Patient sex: F
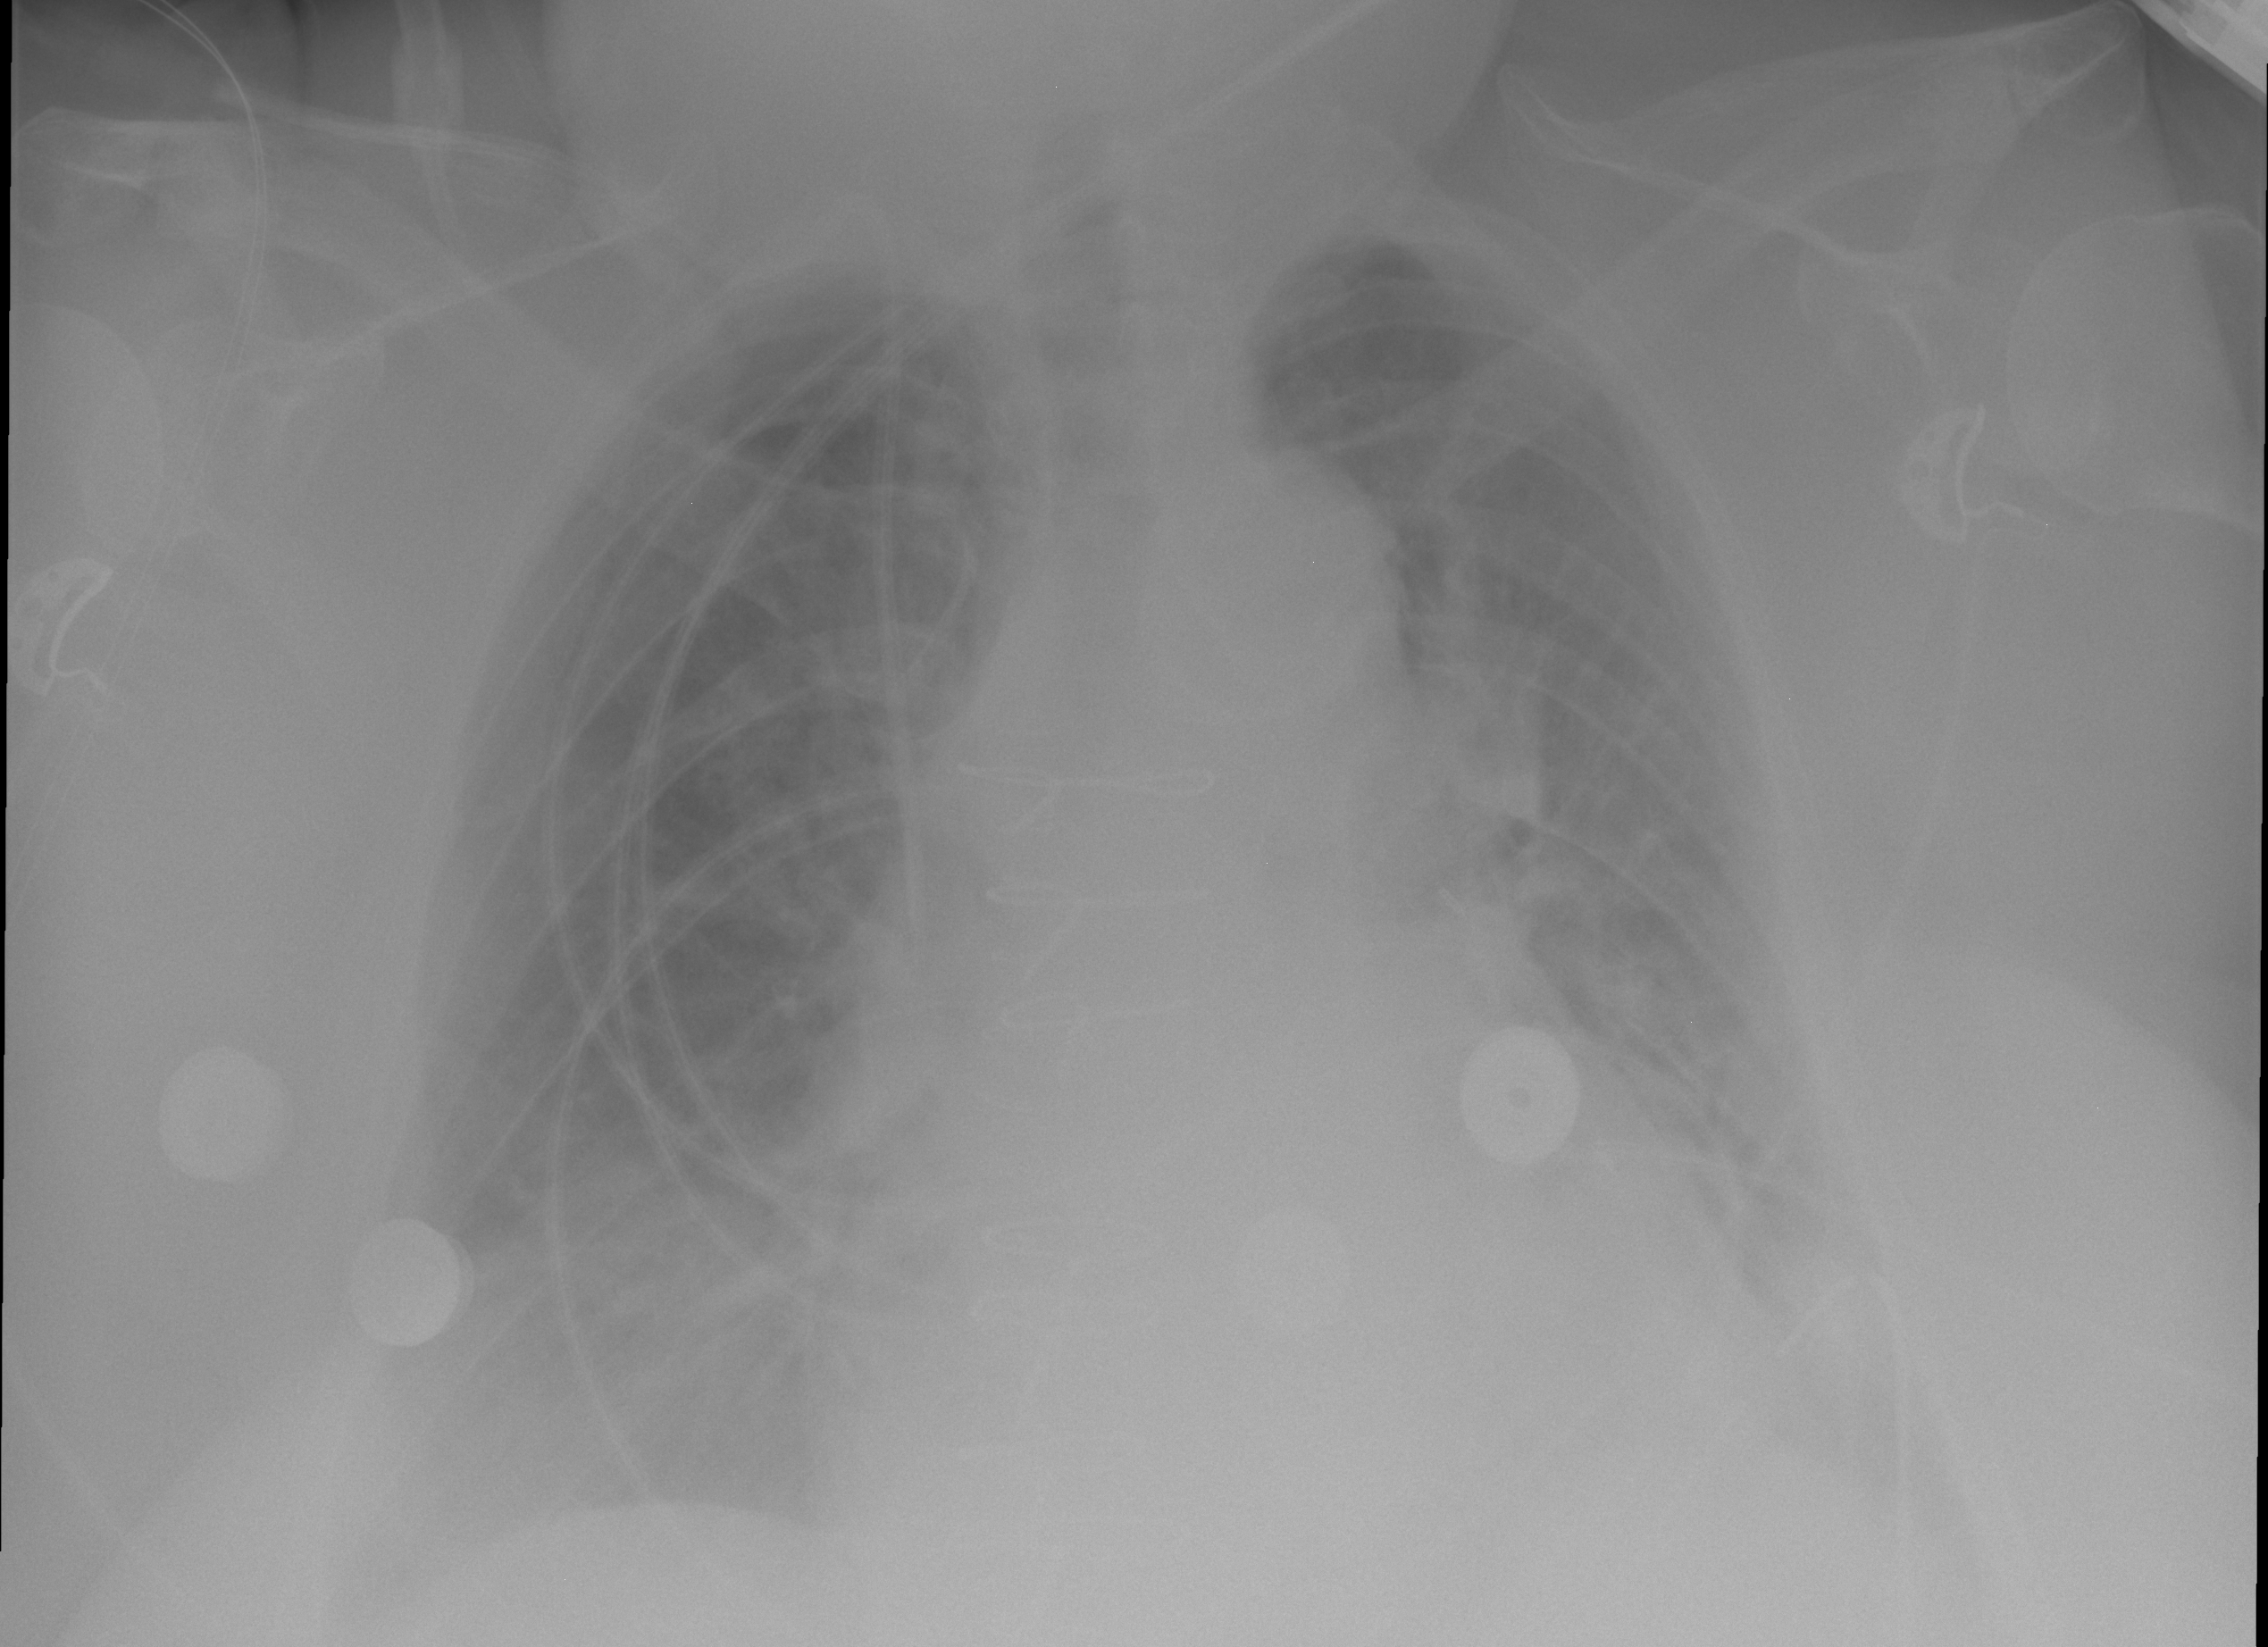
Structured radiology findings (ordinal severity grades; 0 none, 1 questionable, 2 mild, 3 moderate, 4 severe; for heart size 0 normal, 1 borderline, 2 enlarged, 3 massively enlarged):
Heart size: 2
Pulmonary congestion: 2
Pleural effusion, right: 1
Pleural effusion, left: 2
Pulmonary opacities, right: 2
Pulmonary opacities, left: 1
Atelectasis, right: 1
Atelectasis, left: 2